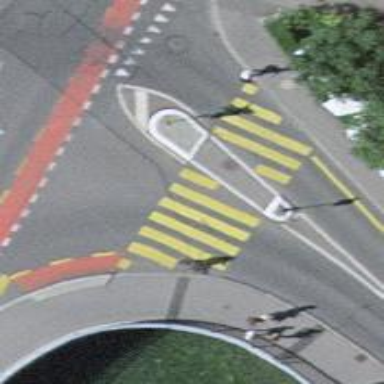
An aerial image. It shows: Zebra crossing with traffic signals and pedestrian island. The crossing is marked with zebra stripes.